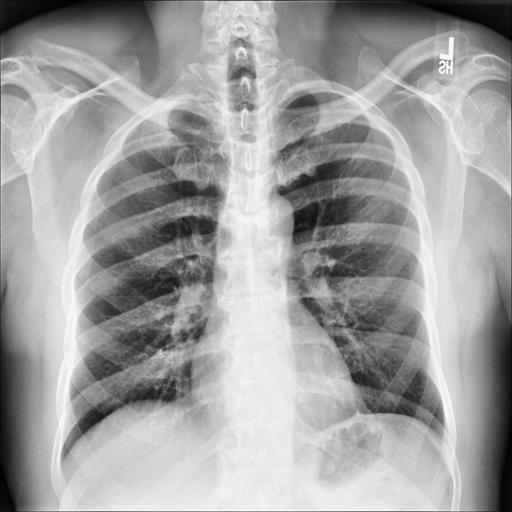
Finding: NORMAL